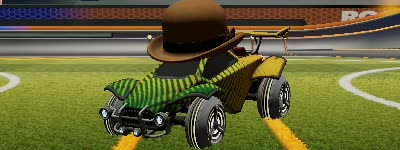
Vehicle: octane